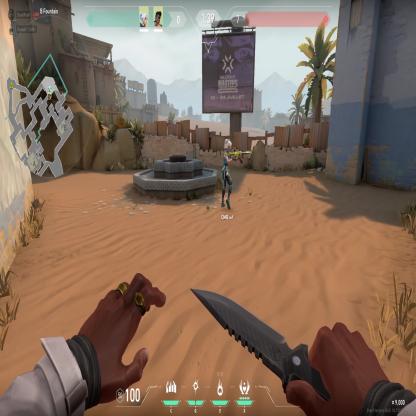
Label: teammate